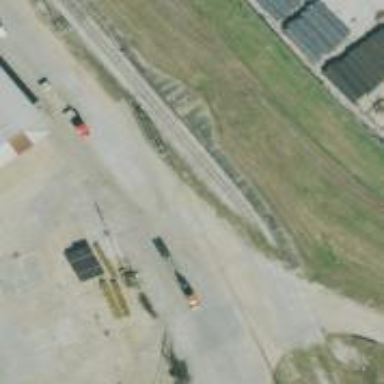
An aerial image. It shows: Railway siding for service.